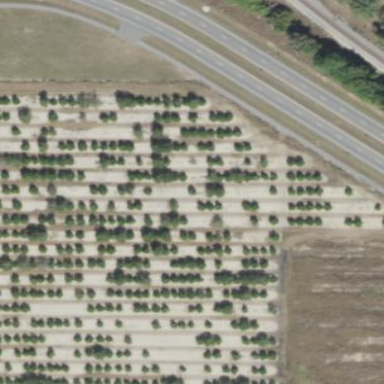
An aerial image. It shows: Orchard.